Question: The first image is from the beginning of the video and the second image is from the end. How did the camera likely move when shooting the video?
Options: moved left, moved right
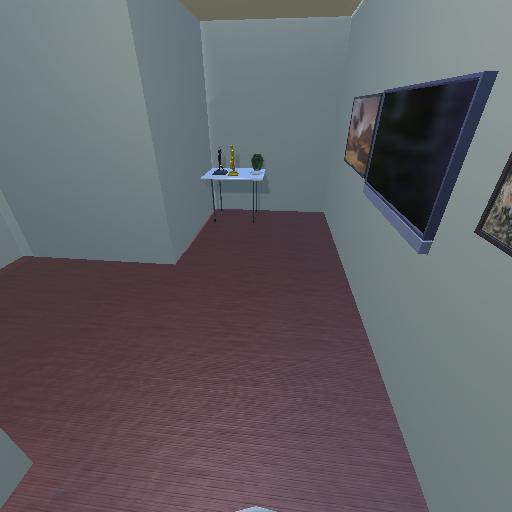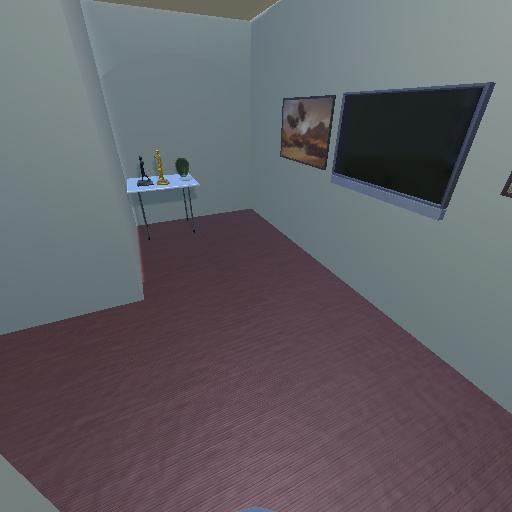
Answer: moved left